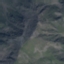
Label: HerbaceousVegetation